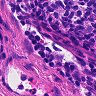
Metastatic tissue present: no